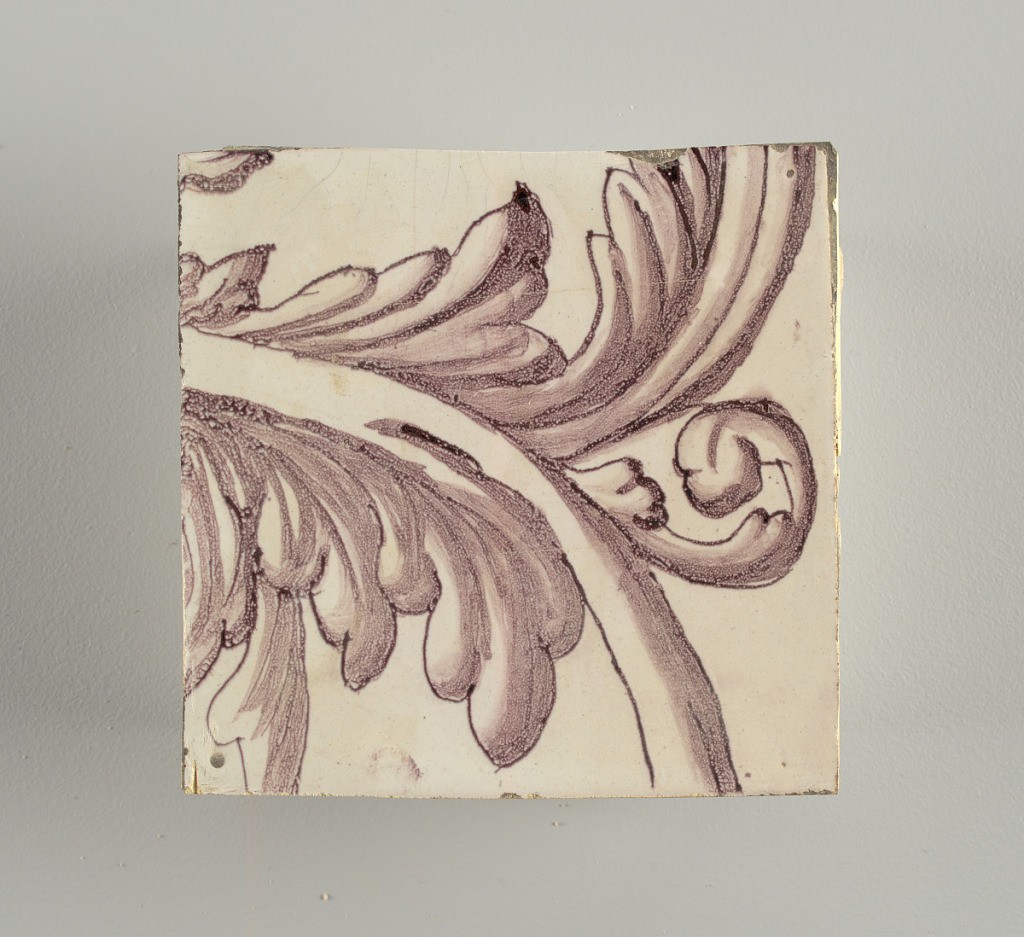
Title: Tile wall facing
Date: ca. 1725
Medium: Tin-glazed earthenware, underglaze
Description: Horizontal rectangle.  Thirty tiles wide and twenty-three tiles high with opening for fireplace eleven tiles wide and ten high.  Foliage arabesques disposed about three vertical axes from which are emphazised by urns at center and right, and at left by the figure of a standing woman carrying an infant on her arm and accompanied by two children.